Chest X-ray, AP view. Patient: 44 years old, sex F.
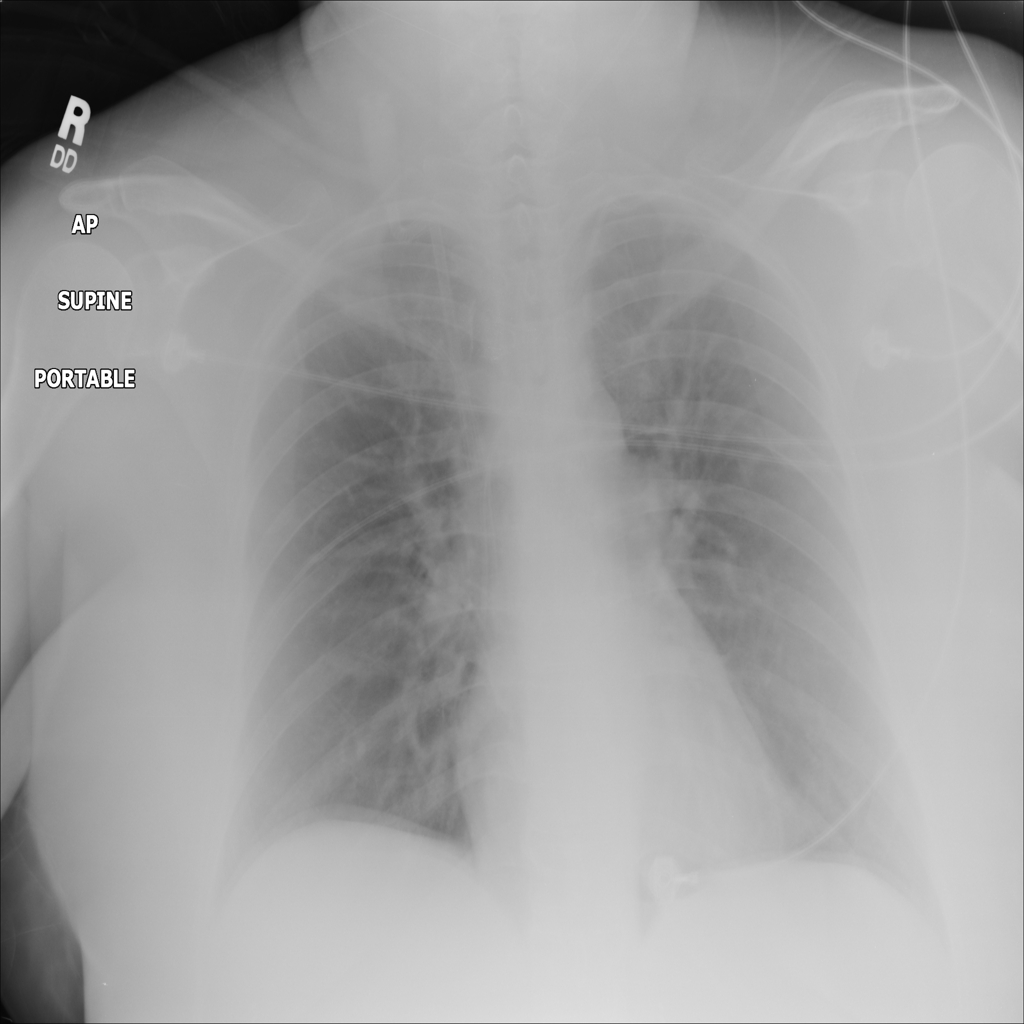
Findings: No Finding